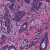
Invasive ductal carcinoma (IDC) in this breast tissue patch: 0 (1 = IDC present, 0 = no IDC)